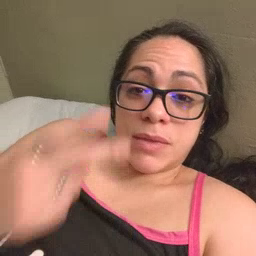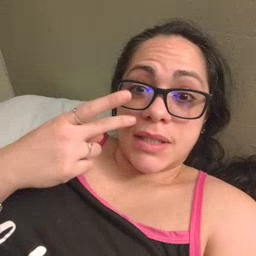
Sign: see